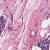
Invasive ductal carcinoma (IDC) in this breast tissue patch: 0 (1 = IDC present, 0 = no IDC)